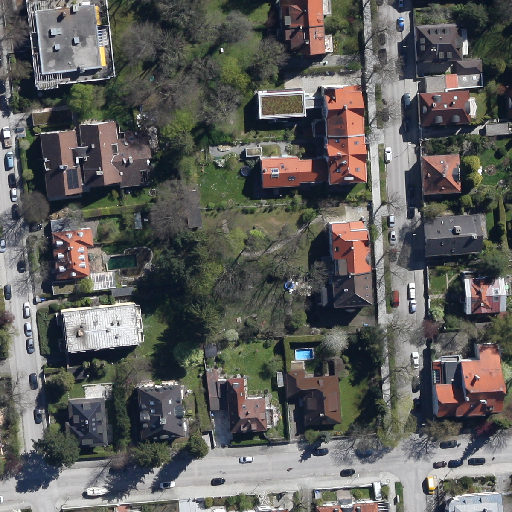
Referring expression: sidewalk